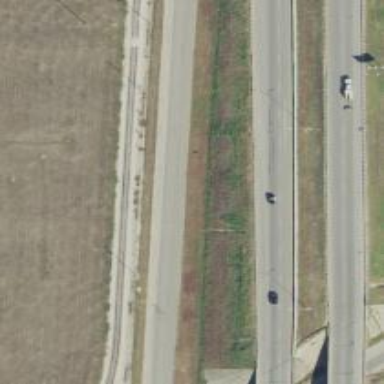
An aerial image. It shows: Tertiary road with frontage road.